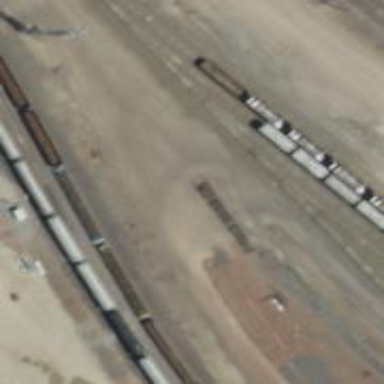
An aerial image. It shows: Railway siding with rails.